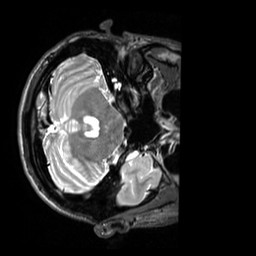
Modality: T2w
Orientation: axial
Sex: male
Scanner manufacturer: siemens
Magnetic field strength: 3 T
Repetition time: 3.2 s
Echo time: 0.409 s